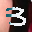
Label: 3